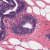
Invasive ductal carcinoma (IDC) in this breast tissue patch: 0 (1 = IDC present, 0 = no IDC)